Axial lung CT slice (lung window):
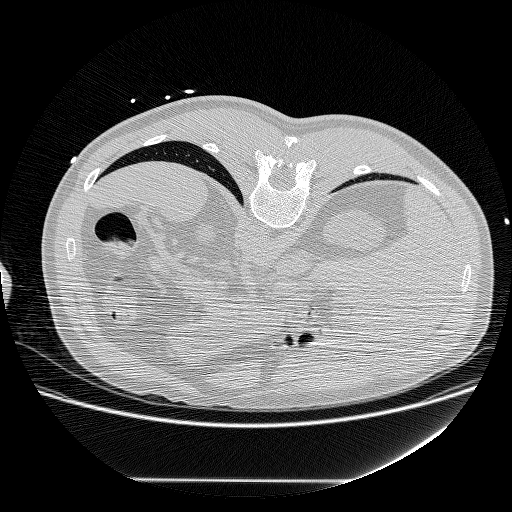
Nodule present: no